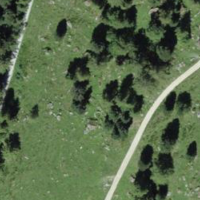
EUNIS habitat code: 26
Species observed at this site:
Nucifraga caryocatactes